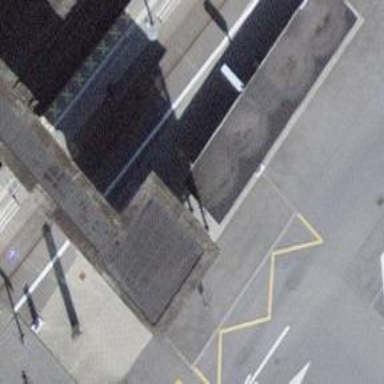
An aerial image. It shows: Metal steps along the road.